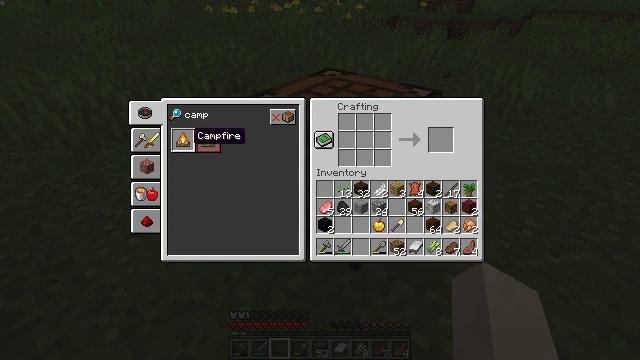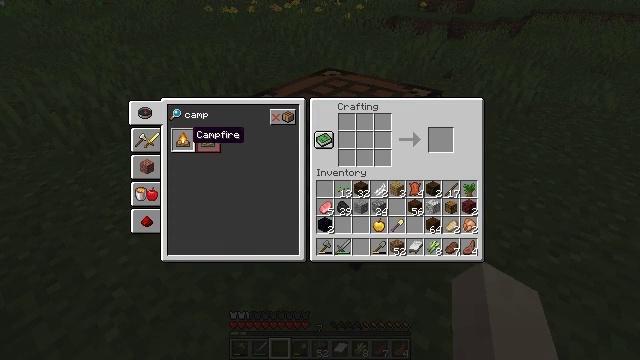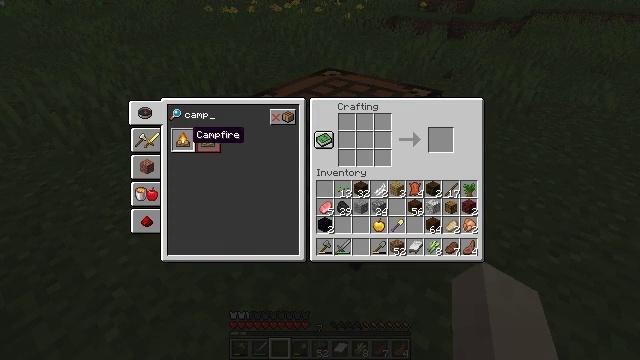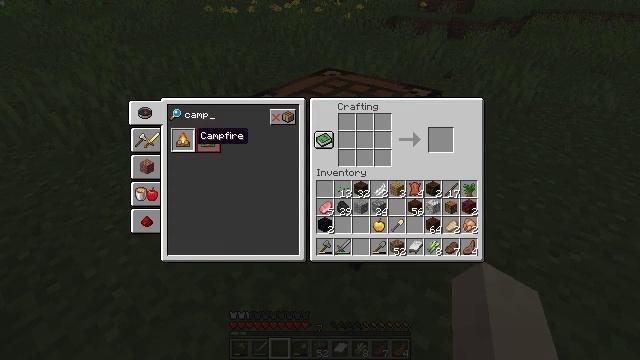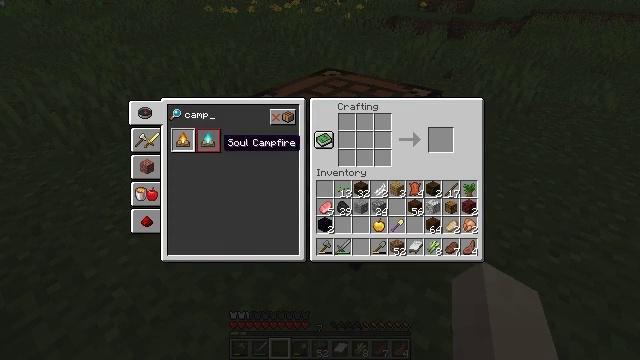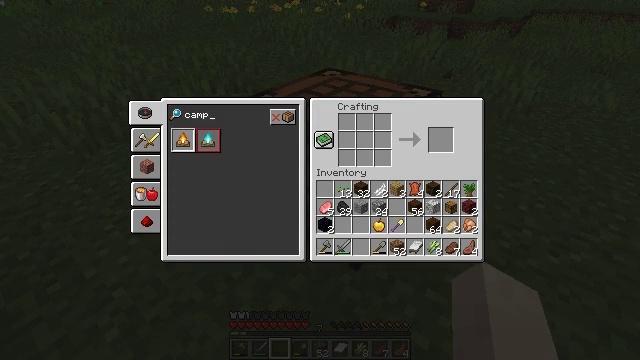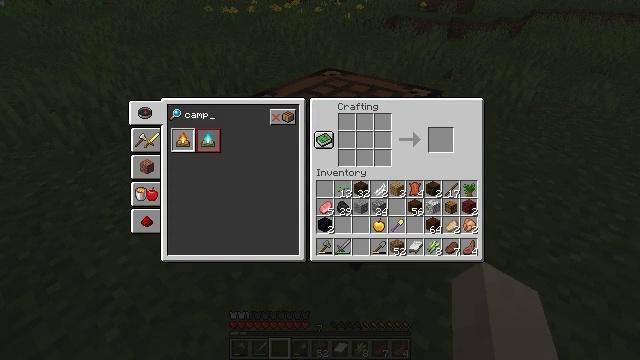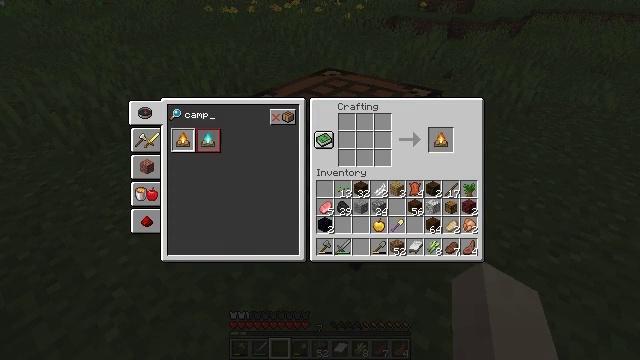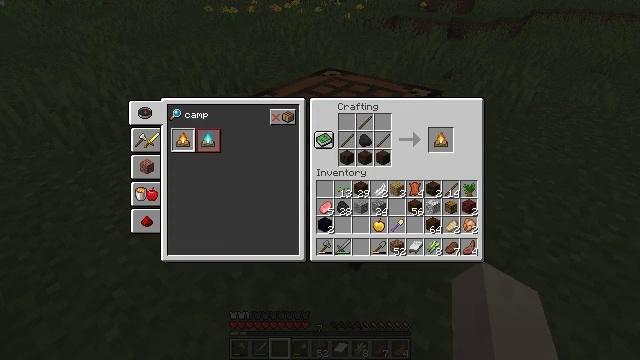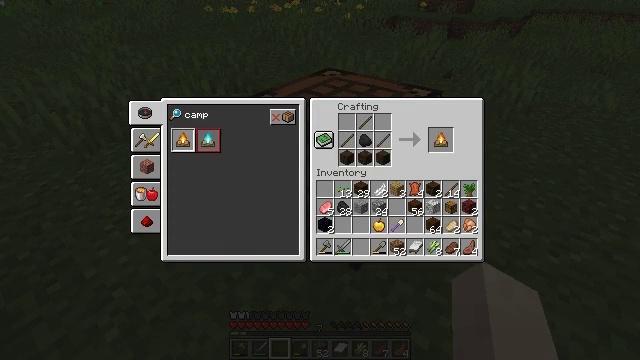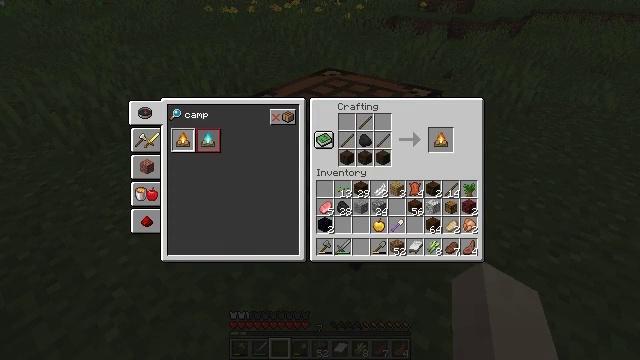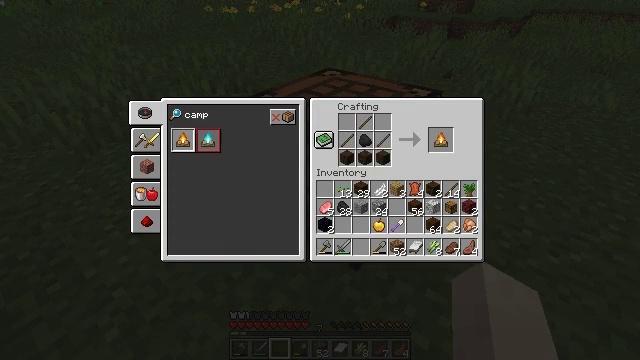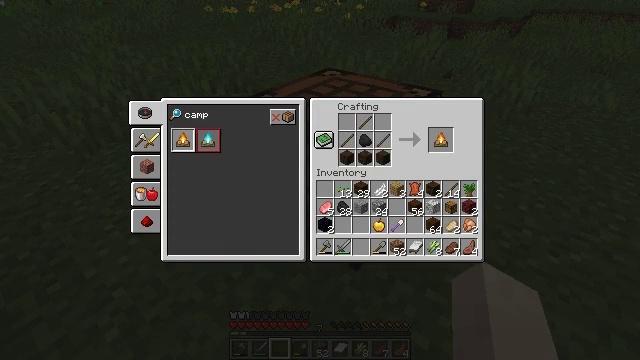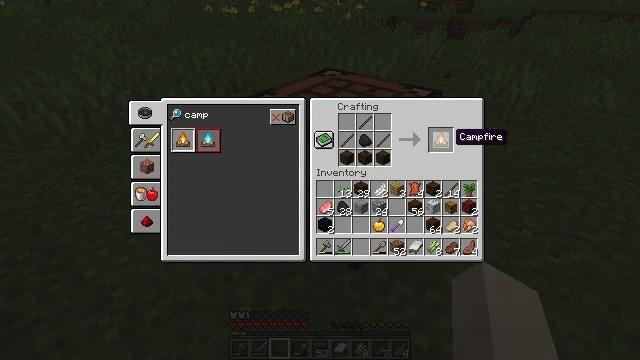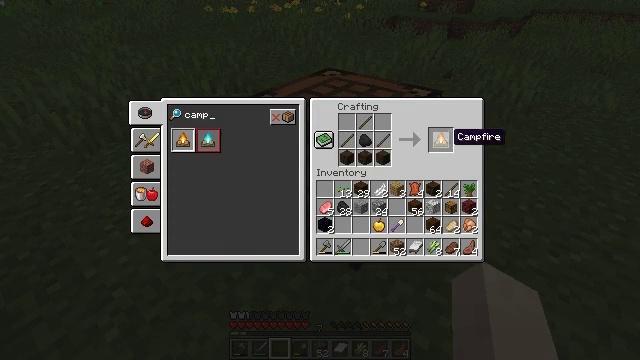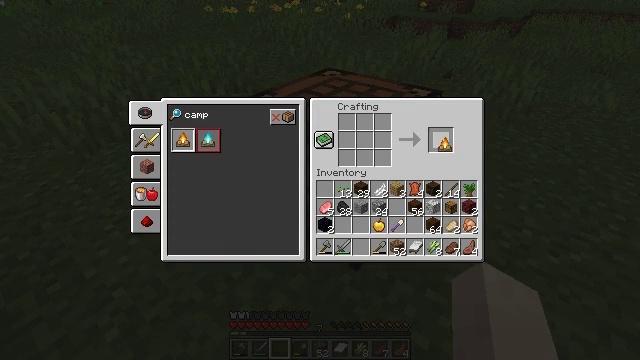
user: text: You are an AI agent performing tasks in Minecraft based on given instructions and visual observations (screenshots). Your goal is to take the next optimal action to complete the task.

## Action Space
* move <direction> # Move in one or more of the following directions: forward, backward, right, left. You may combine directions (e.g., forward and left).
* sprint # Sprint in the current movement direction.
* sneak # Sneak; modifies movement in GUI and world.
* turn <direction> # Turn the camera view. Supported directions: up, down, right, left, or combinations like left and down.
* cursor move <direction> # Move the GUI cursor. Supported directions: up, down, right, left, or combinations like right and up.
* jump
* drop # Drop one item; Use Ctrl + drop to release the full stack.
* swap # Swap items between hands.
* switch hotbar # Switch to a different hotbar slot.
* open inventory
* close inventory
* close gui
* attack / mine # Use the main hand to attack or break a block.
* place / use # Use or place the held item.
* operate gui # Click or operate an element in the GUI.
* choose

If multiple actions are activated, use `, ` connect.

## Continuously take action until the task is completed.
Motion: motion action
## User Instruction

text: Craft a campfire.
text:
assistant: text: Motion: no_op
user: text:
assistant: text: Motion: operate gui
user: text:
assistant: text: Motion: operate gui
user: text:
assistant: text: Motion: cursor move right and down
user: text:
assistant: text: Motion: cursor move right
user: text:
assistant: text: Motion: cursor move right
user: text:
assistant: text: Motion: cursor move right
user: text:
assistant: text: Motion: no_op
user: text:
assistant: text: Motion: no_op
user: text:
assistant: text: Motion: cursor move left
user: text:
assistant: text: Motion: cursor move left
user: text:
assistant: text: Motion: cursor move left
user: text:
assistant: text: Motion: no_op
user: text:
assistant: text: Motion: no_op
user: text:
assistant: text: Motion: operate gui
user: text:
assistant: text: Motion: operate gui
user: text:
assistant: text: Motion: operate gui
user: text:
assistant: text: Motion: cursor move left
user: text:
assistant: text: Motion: cursor move left and down
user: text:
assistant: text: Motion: no_op